Question: What is the number of red dots?
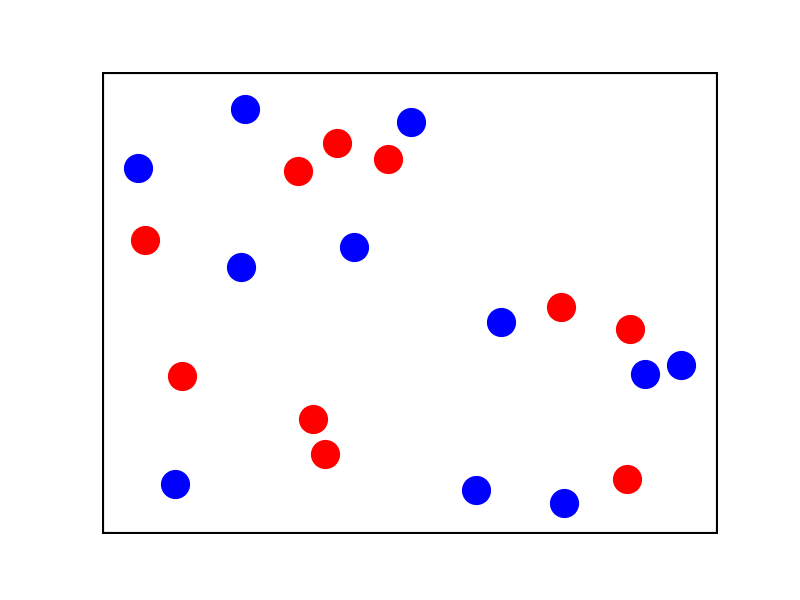
Answer: 10